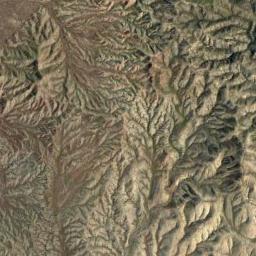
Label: mountain